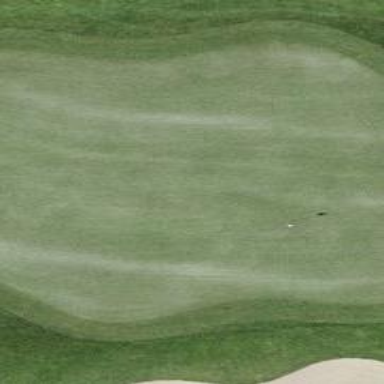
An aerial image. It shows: Green golf area with grass land use.